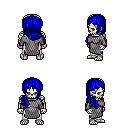
a pixel art fantasy rpg character, male body template, skeleton, chain mail, white pants, blue right-swept hairstyle, four views (front, back, left, right), 2x2 character sprite sheet, small pixel art, hard edges, no anti-aliasing